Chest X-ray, PA view. Patient: 27 years old, sex F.
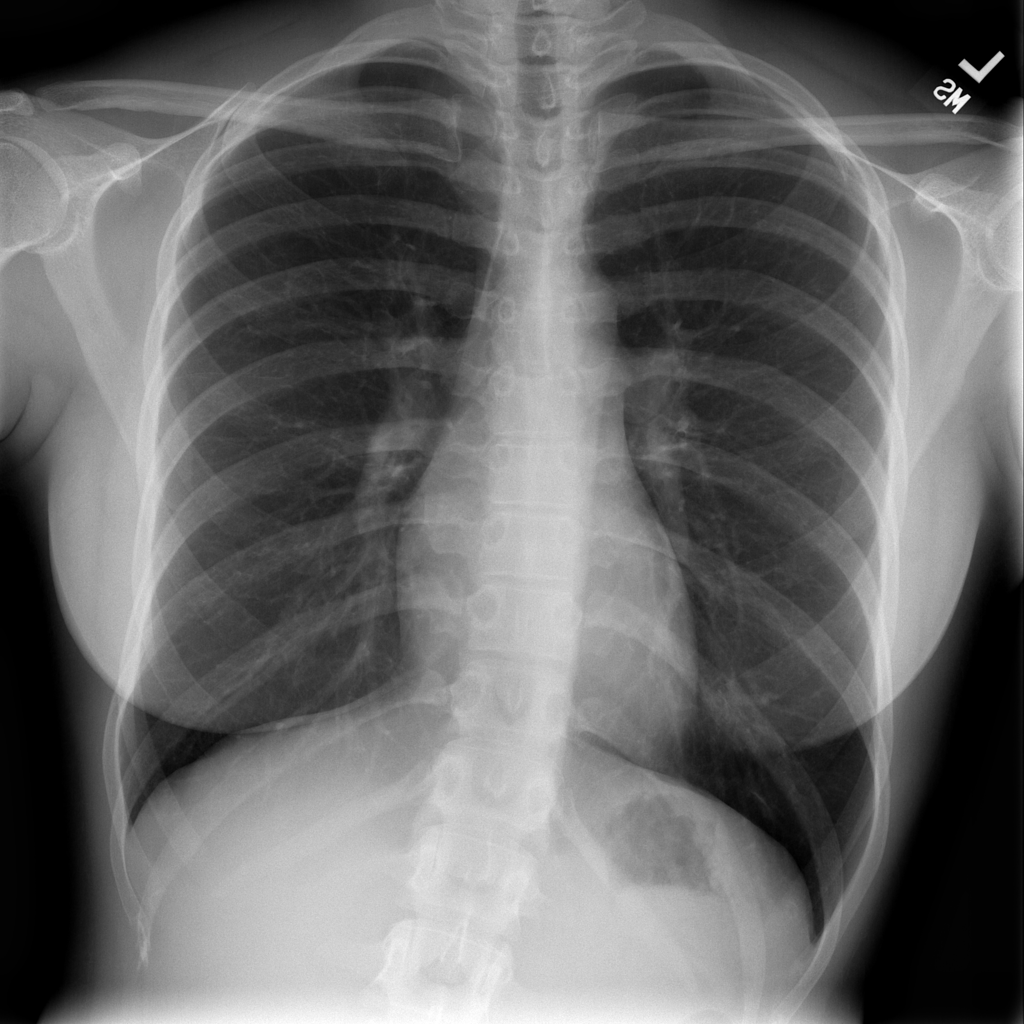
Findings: Infiltration